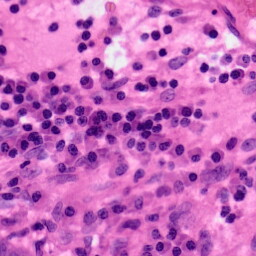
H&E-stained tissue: Colon